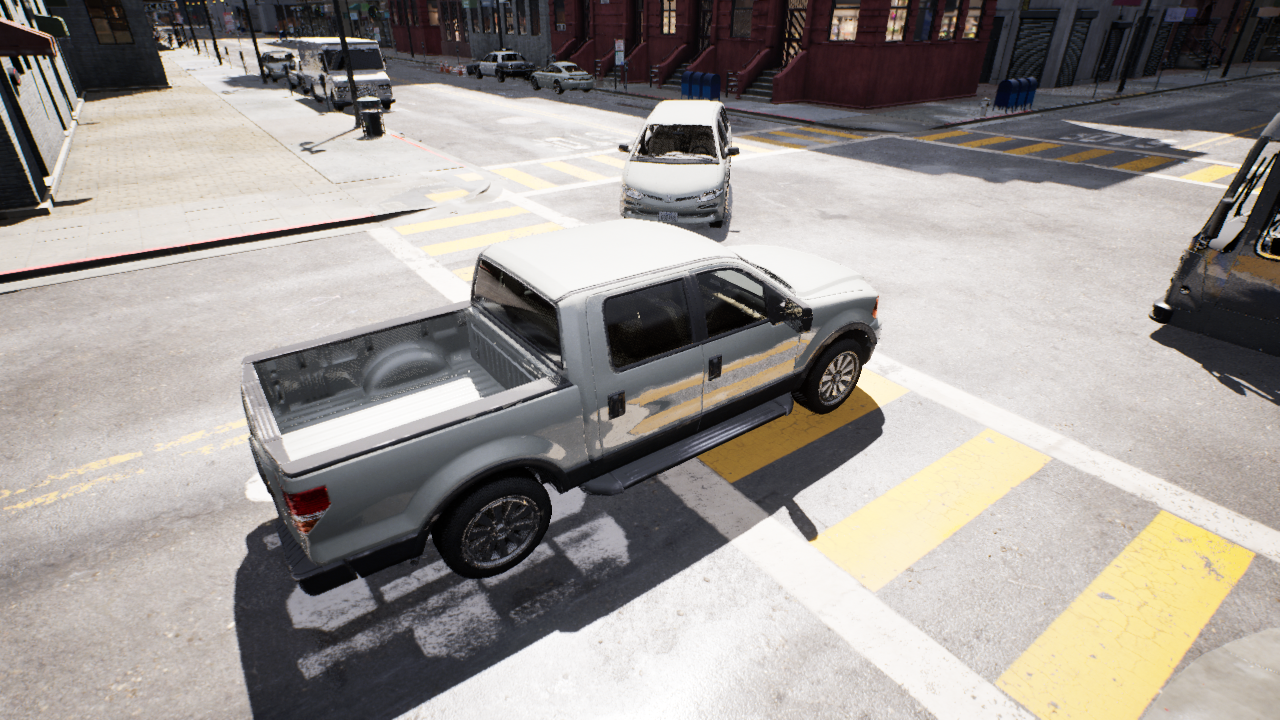
Venue: residential
Lighting: clear day
Vehicle rig: pickup